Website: lowes
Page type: billing-address
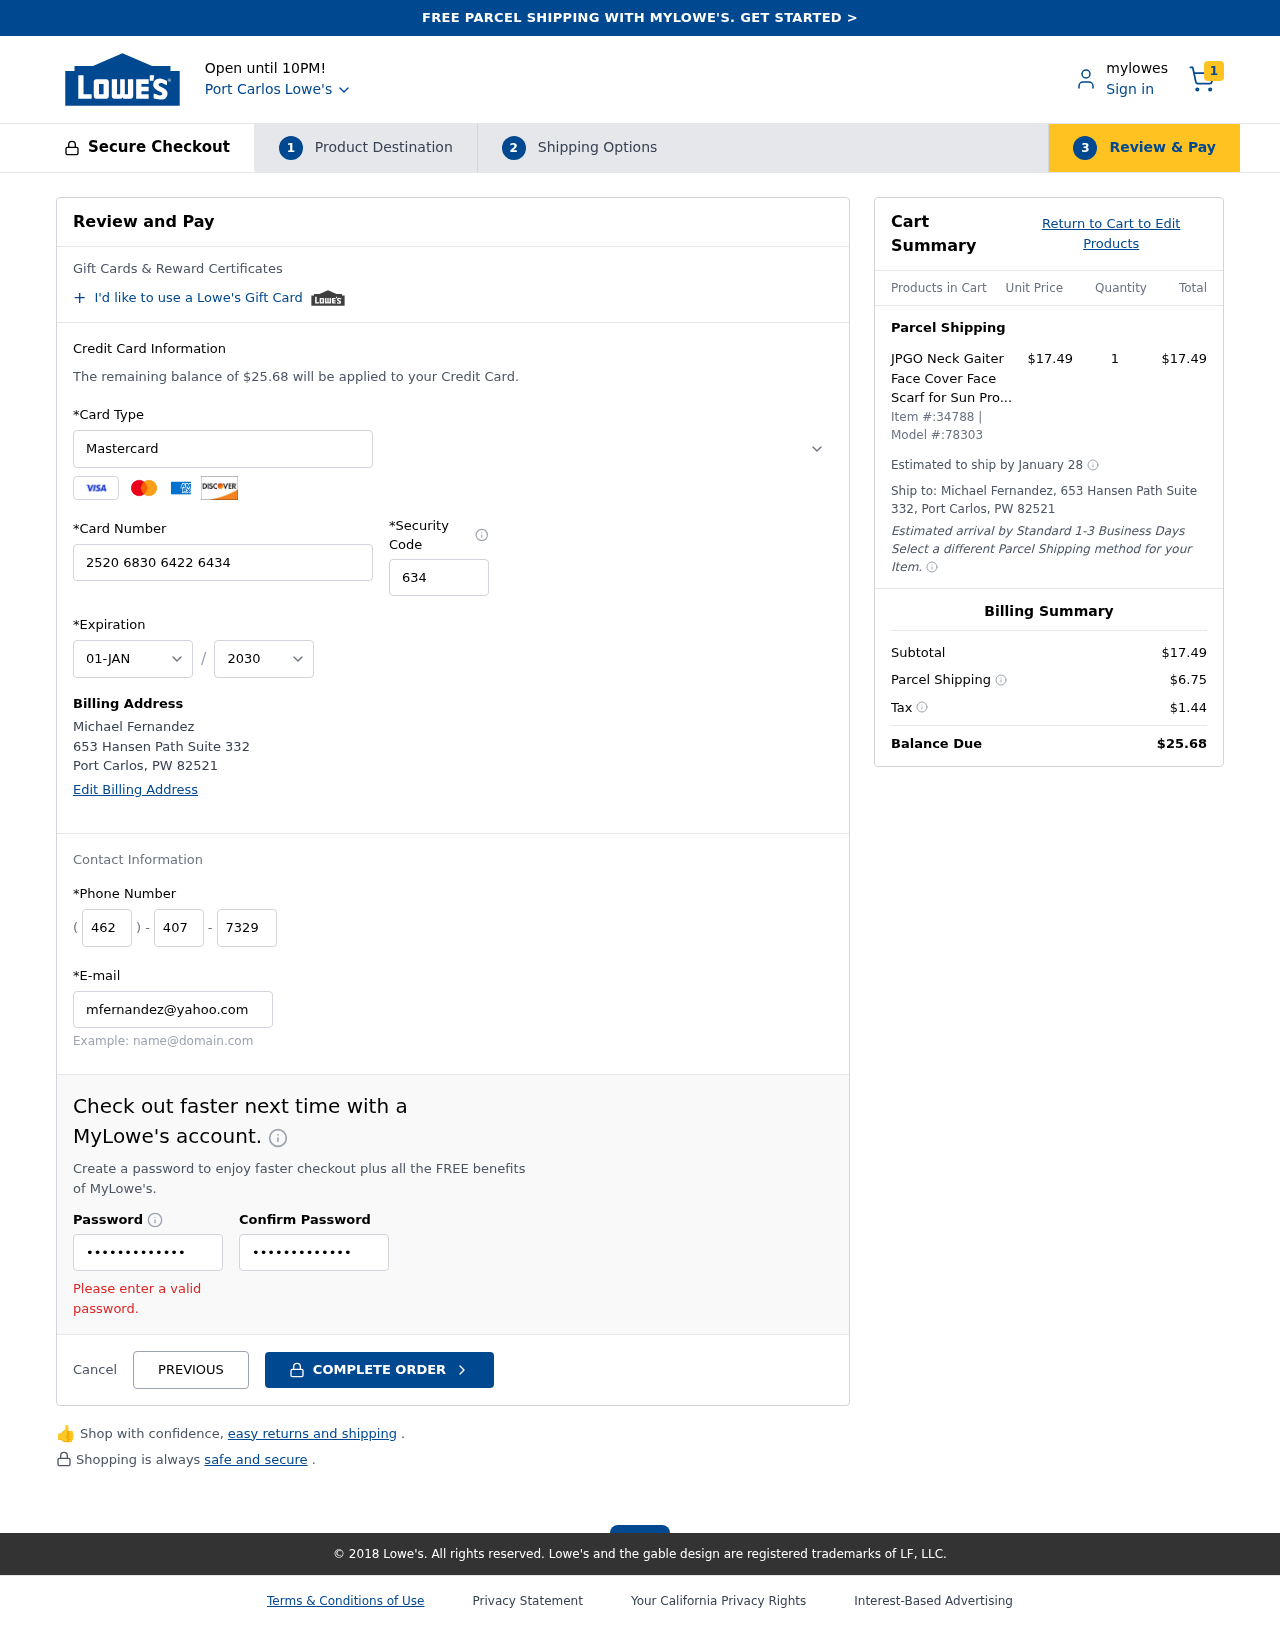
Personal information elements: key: PII_CARD_CVV
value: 634
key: PII_CARD_EXPIRY_MONTH
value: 01
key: PII_CARD_EXPIRY_YEAR
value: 30
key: PII_CARD_NUMBER
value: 2520 6830 6422 6434
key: PII_CARD_TYPE
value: Mastercard
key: PII_CITY
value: Port Carlos
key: PII_CITY_STATE_ZIP
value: Port Carlos, PW 82521
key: PII_EMAIL
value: mfernandez@yahoo.com
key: PII_FULLNAME
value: Michael Fernandez
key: PII_PHONE_AREA
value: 462
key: PII_PHONE_PREFIX
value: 407
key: PII_PHONE_SUFFIX
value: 7329
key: PII_STREET
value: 653 Hansen Path Suite 332
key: PII_FULLNAME2
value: Michael Fernandez
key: PII_STATE
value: PW
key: PII_STATE_ABBR
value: PW
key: PII_POSTCODE
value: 82521
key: PII_POSTCODE_FULL
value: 82521
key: PII_CITY_STATE
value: Port Carlos, PW
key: PII_POSTCODE_NUMERIC
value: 82521
Product elements: key: PRODUCT1_NAME
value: JPGO Neck Gaiter Face Cover Face Scarf for Sun Protection Washable Reusable Balaclava Bandana 1 Piec
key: PRODUCT1_PRICE
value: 17.49
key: PRODUCT1_QUANTITY
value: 1
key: PRODUCT_ITEM_NUMBER
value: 34788
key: PRODUCT_MODEL_NUMBER
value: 78303
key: PRODUCT1_LINE_TOTAL
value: $17.49
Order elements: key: ORDER_NUM_ITEMS
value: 1
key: ORDER_TOTAL
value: $25.68
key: ORDER_SHIPPING_DATE
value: January 28
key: ORDER_SUBTOTAL
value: $17.49
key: ORDER_SHIPPING_COST
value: $6.75
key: ORDER_TAX
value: $1.44